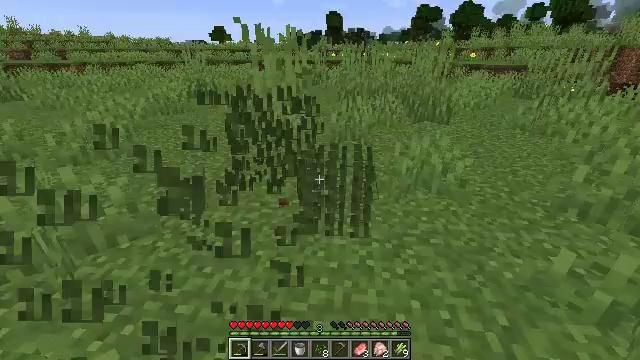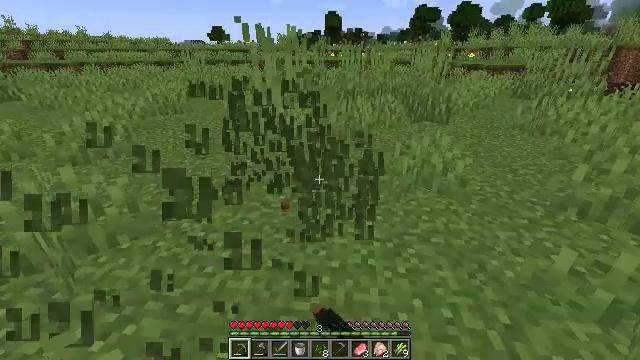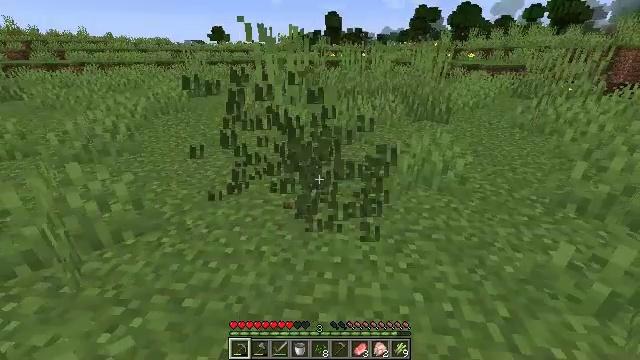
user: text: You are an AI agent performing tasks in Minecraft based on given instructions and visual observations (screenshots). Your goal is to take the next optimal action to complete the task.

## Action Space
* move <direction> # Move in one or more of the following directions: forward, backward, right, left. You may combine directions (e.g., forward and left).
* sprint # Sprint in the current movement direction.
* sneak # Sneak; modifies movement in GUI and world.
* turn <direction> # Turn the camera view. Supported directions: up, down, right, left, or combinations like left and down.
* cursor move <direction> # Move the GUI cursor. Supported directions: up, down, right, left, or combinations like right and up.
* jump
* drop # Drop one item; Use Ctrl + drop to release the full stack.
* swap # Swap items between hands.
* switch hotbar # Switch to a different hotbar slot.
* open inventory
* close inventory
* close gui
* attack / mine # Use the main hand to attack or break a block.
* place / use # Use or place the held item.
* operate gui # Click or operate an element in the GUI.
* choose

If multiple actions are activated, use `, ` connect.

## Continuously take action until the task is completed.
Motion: motion action
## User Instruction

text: Remove the tall grass to clear the area.
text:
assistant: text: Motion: attack / mine
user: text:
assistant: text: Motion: move back, attack / mine
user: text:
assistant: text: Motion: no_op